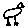
Label: bird